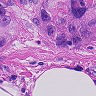
Metastatic tissue present: yes